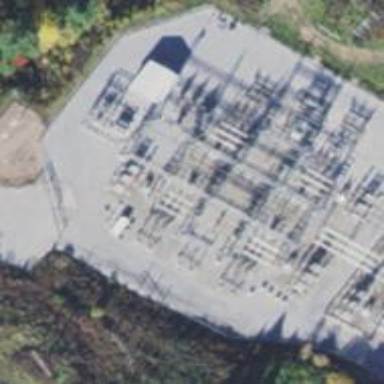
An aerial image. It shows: Switch used for power control.